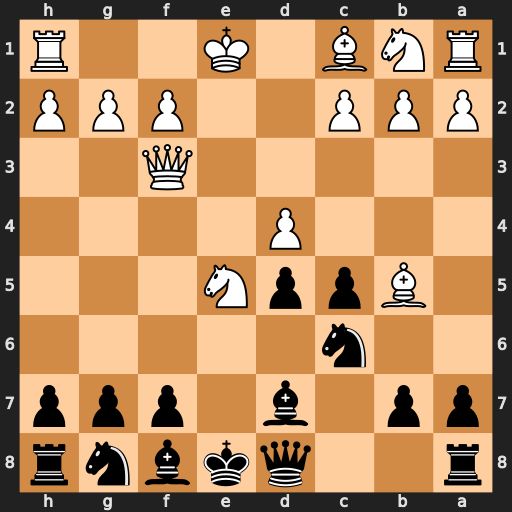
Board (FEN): r2qkbnr/pp1b1ppp/2n5/1BppN3/3P4/5Q2/PPP2PPP/RNB1K2R
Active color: b
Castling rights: KQkq
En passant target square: -
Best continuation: Nxe5 Bxd7+ Nxd7